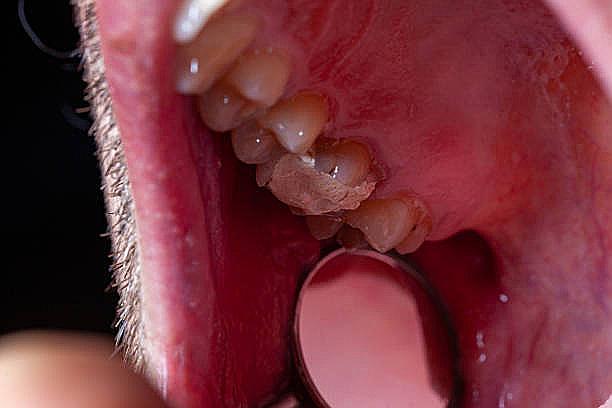
Condition: Gingivitis